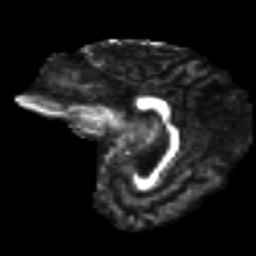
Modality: FA
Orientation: sagittal
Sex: female
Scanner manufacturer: ge
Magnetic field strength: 3 T
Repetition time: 7 s
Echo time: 0.08 s